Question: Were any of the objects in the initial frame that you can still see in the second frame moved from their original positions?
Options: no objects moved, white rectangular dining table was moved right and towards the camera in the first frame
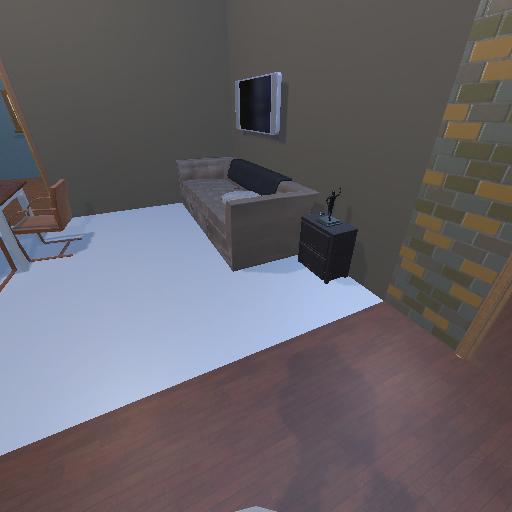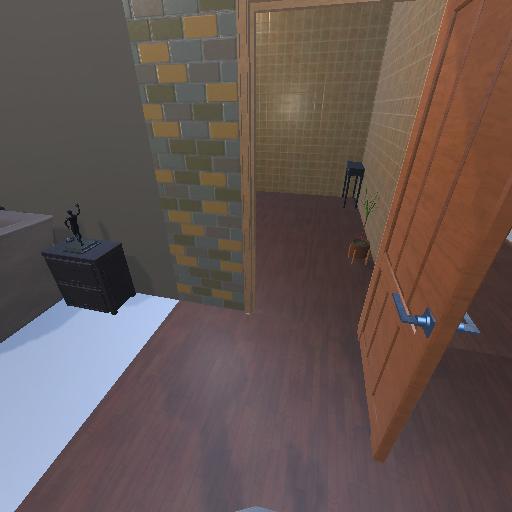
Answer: no objects moved